Question: I have a pivot_table being read into a bar plot using bokeh. The problem is that the months are plotted out of order, even though I am using OrderedDict. Here is a sample of the pivot_table
'''
pivot_table.head(3)
Out[45]:
Month 1 2 3 4 5 6 7 8 9 10 11 CompanyName
Company1 17 30 29 39 15 26 24 12 36 21 18
Company2 4 11 13 22 35 29 15 18 29 31 17
Company3 11 8 25 24 7 15 20 0 21 12 12
Month 12
CompanyName
Company1 15
Company2 14
Company3 17
'''
It is being read in using this code:
'''
# get the months
Jan = pivot_table[1].astype(float).values
Feb = pivot_table[2].astype(float).values
Mar = pivot_table[3].astype(float).values
Apr = pivot_table[4].astype(float).values
May = pivot_table[5].astype(float).values
Jun = pivot_table[6].astype(float).values
Jul = pivot_table[7].astype(float).values
Aug = pivot_table[8].astype(float).values
Sep = pivot_table[9].astype(float).values
Oct = pivot_table[10].astype(float).values
Nov = pivot_table[11].astype(float).values
Dec = pivot_table[12].astype(float).values
# build a dict containing the grouped data
months = OrderedDict(Jan=Jan, Feb=Feb, Mar=Mar, Apr=Apr, May=May,Jun=Jun,Jul=Jul,Aug=Aug,Sep=Sep,Oct=Oct,Nov=Nov,Dec=Dec)
palette = brewer["PuBuGn"][8]
output_file("stacked_bar.html")
bar = Bar(months, Companies, title="Stacked bars", palette = palette, legend = "top_right", width = 1200, height=900, stacked=True)
show(bar)
'''
The problem is that this is the output. Although beautiful, the months are out of order. I would like them to start at Jan on the bottom up through Dec.

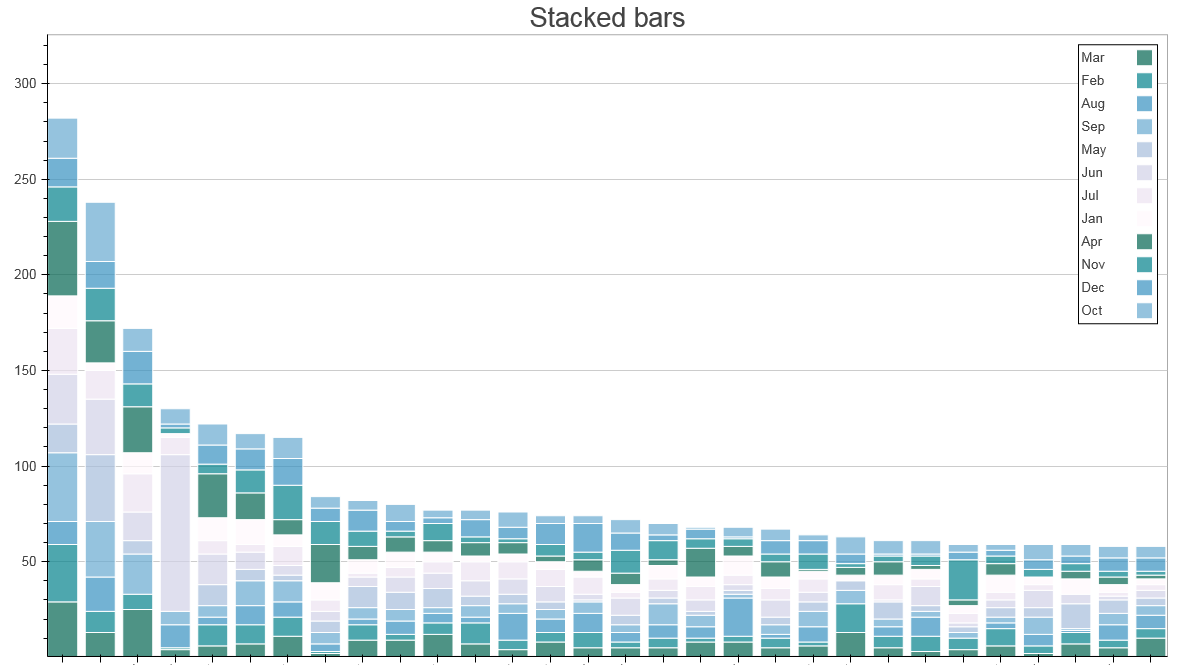
Answer: You can use OrderedDict like this:
'''
months = OrderedDict([('Jan', Jan), ('Feb', Feb), ('Mar', Mar)])
'''
Or:
'''
months = OrderedDict()
months['Jan'] = Jan
months['Feb'] = Feb
months['Mar'] = Mar
'''
An OrderedDict is a dict that remembers the order that keys were first inserted. A dict (kwargs) doesn't have a specified order.